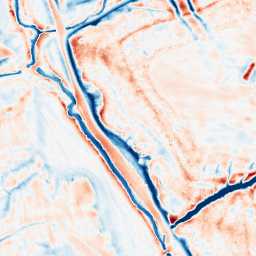
Category: edge_preserving
Decomposition family: bilateral
Decomposition parameters: d: 21
sigma_color: 25
sigma_space: 150
Upsampling method: bspline
Upsampling parameters: scale: 8
Upsampling scale: 8